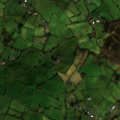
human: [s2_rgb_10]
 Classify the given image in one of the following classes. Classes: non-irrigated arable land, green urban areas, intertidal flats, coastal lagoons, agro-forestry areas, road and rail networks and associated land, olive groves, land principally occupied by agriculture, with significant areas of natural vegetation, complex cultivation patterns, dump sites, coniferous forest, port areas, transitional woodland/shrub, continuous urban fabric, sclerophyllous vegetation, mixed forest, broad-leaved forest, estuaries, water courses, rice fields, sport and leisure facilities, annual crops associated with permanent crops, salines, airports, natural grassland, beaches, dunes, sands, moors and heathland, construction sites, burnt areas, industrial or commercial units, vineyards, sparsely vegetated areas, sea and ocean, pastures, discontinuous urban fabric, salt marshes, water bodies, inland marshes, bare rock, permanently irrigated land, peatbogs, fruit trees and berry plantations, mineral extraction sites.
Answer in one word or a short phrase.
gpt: pastures